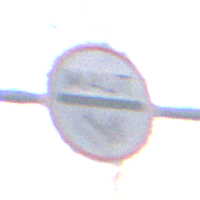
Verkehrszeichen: MautflichtigeStrecke
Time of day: SunriseSunset
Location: Outdoor (Nature)
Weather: Clear
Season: Autumn
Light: Natural